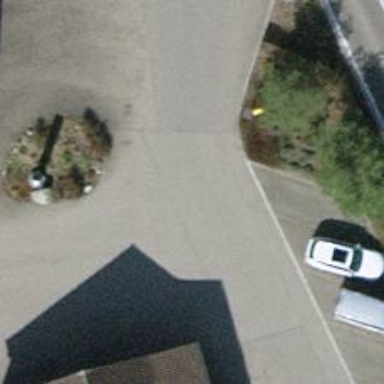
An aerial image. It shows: Residential road with asphalt surface and no sidewalk.